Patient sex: M
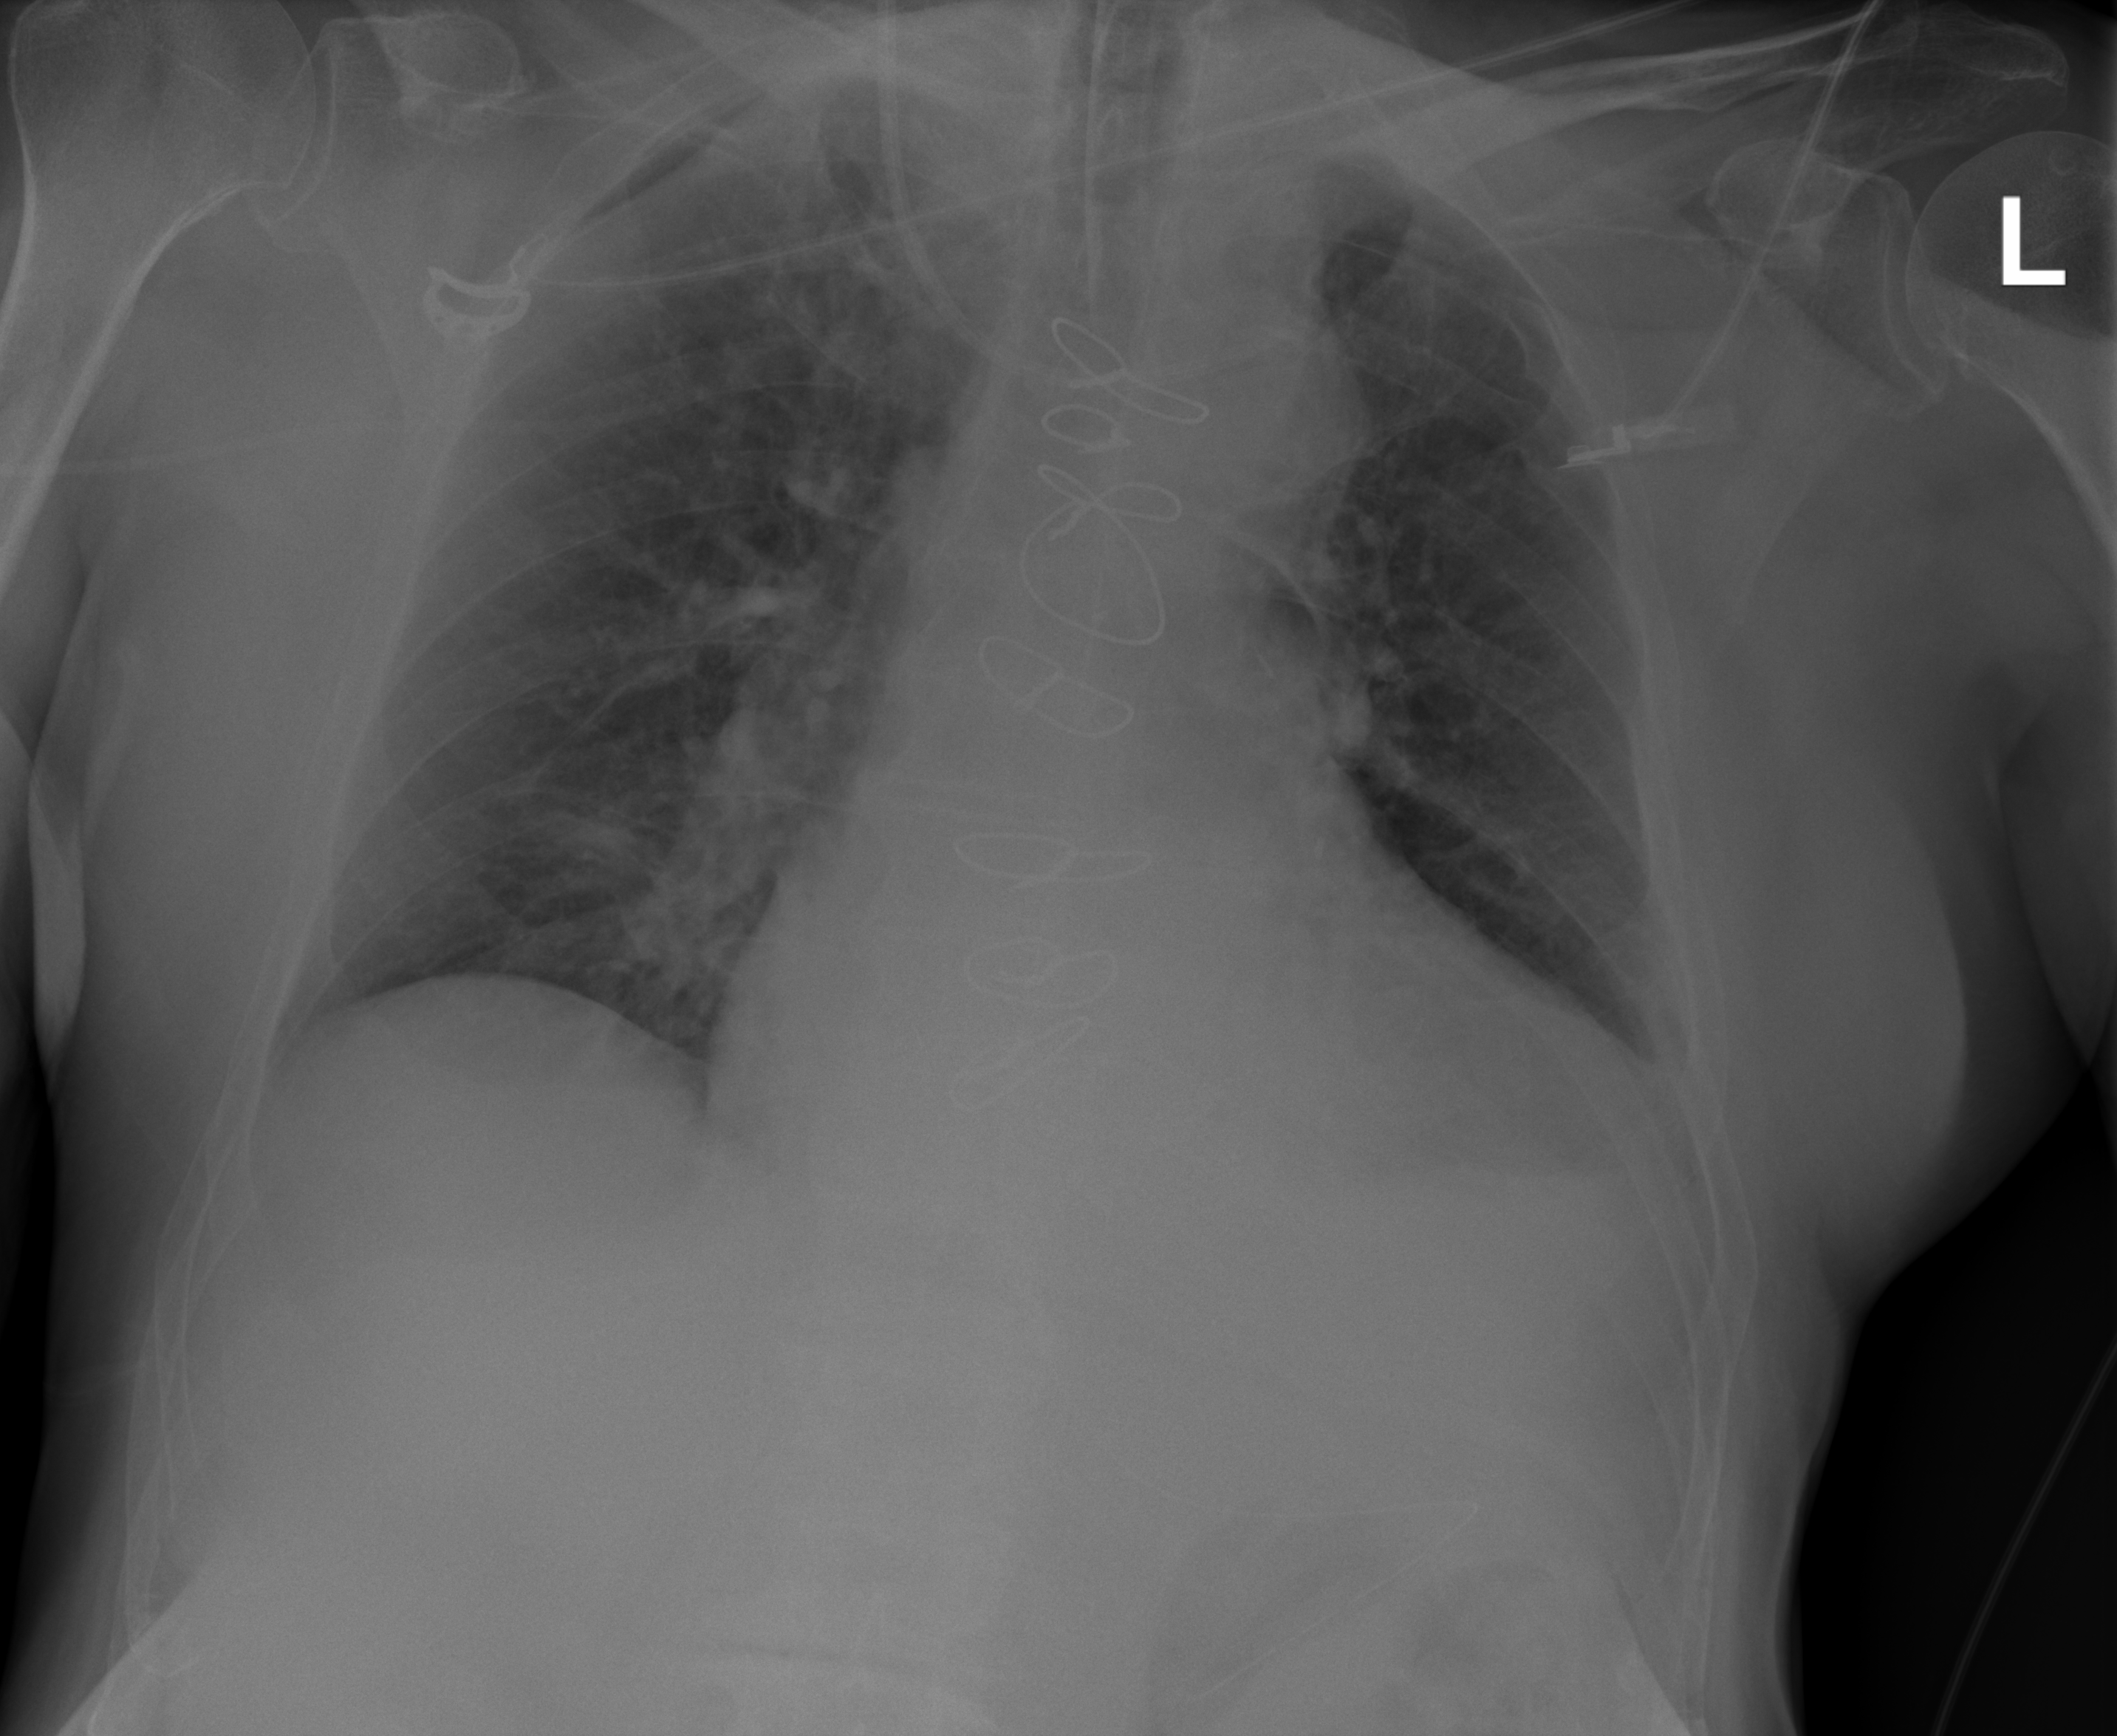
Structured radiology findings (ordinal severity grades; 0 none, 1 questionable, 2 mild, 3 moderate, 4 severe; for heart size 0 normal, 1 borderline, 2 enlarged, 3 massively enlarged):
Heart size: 2
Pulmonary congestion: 2
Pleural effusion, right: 0
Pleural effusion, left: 1
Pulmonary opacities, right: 0
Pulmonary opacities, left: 0
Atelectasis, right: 0
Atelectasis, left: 0